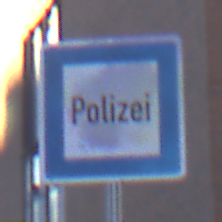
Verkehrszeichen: Polizei
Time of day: SunriseSunset
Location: Outdoor (Urban)
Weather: Clear
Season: NotSpecified
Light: Natural